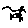
Label: fish